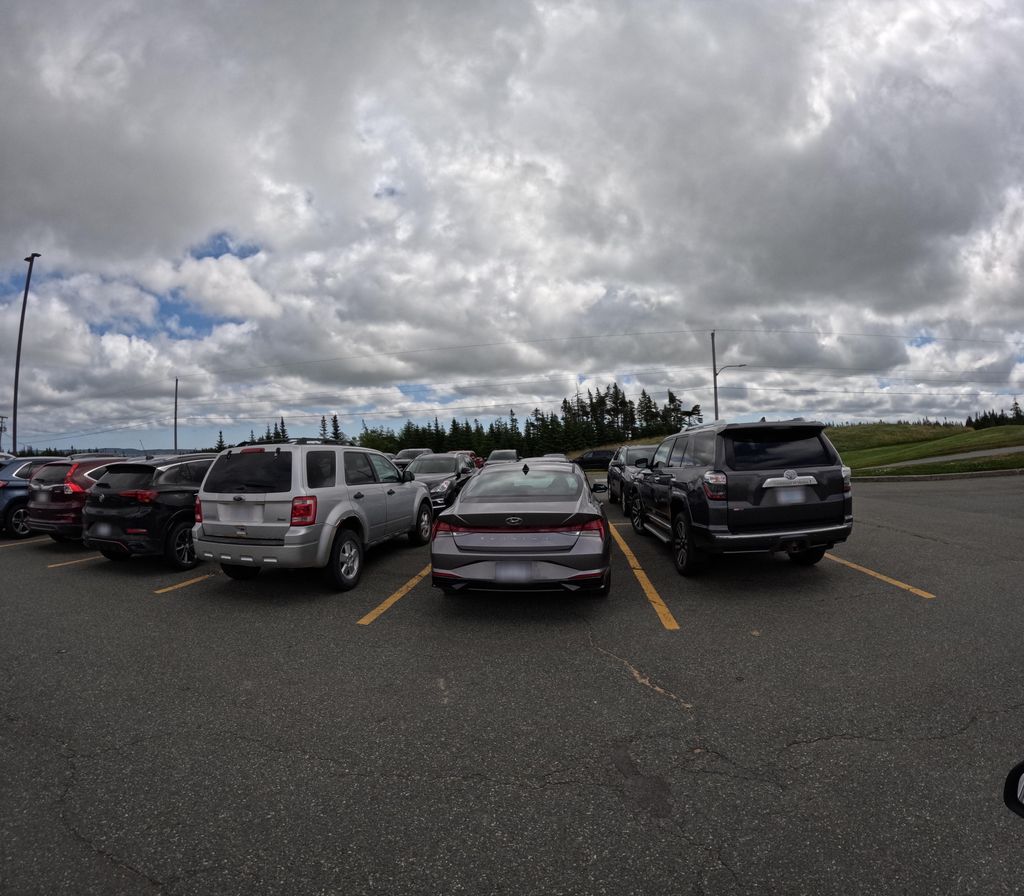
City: st_johns